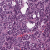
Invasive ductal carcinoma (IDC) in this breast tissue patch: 1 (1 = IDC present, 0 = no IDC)